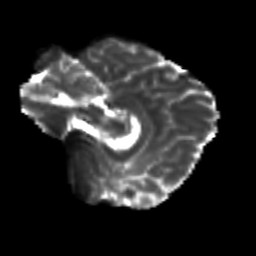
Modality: T2w
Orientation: sagittal
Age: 25
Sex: male
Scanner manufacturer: siemens
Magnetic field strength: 3 T
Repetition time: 3.5 s
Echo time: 0.113 s